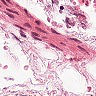
Metastatic tissue present: no